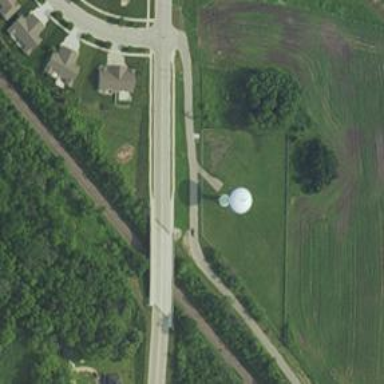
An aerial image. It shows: Water tower that is man-made.